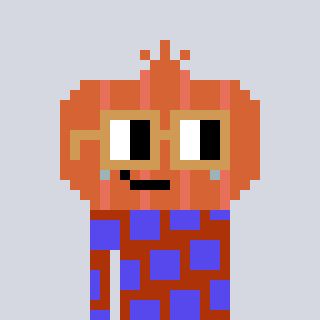
a pixel art character with square brown glasses, a onion-shaped head and a hotbrown-colored body on a cool background